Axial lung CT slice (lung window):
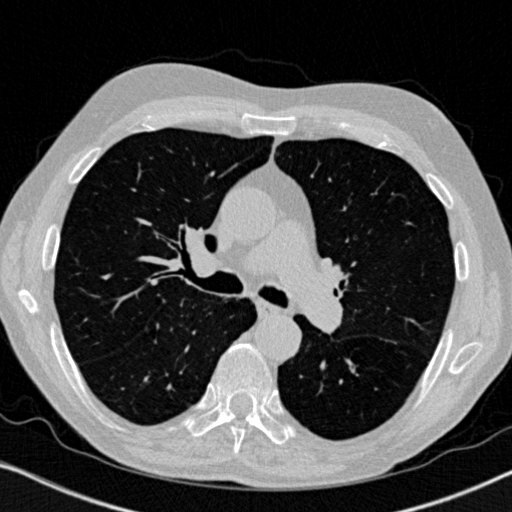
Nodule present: yes
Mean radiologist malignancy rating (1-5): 1